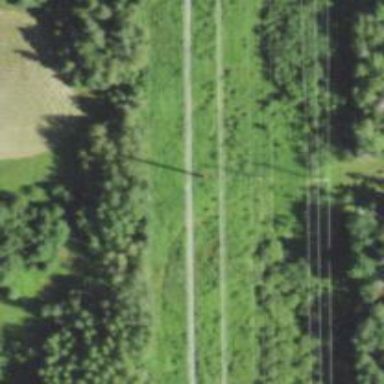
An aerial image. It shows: H-frame designed tower for power lines.